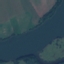
Land use / land cover: River